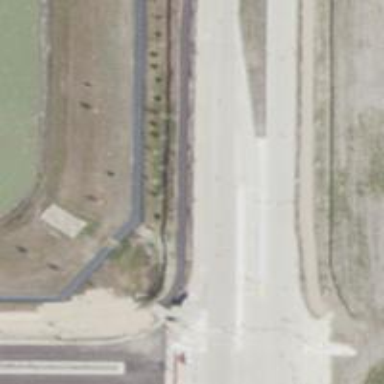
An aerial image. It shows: Secondary link road.